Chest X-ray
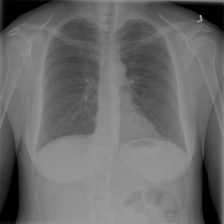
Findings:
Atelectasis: negative
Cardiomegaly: negative
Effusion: negative
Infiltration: negative
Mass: negative
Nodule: negative
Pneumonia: negative
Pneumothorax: negative
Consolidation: negative
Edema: negative
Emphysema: negative
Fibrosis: negative
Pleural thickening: negative
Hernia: negative